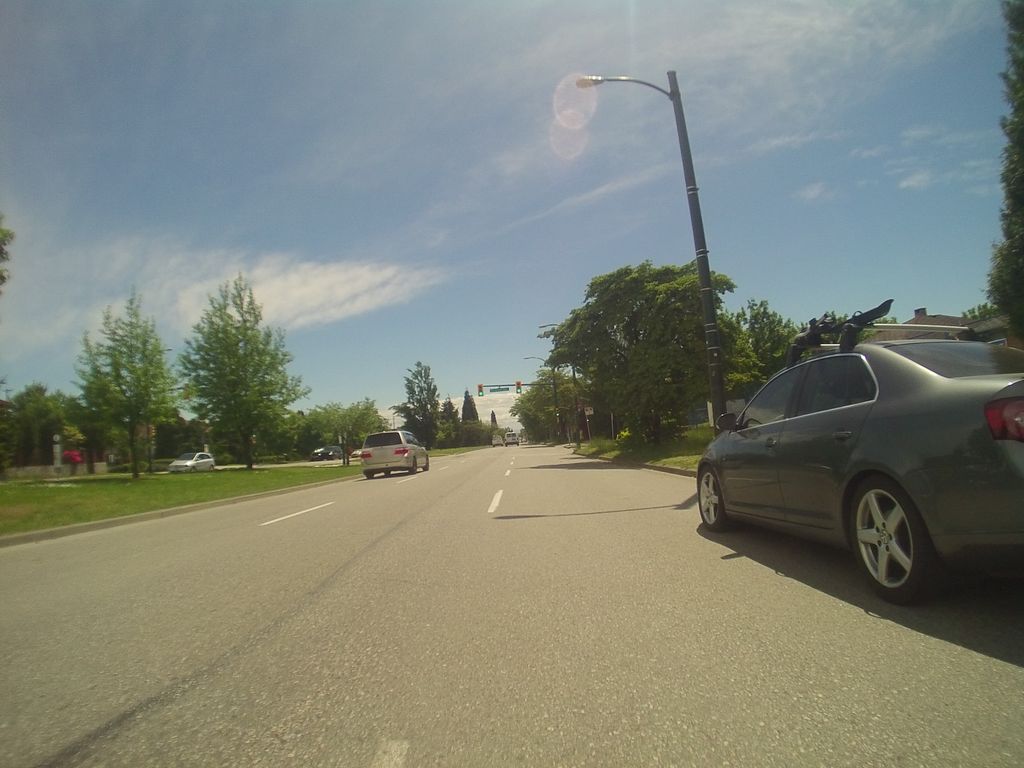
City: vancouver